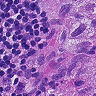
Metastatic tissue present: yes